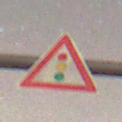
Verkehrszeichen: Lichtzeichenanlage
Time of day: Night
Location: Outdoor (Suburban)
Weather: Clear
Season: NotSpecified
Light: Artificial